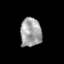
Tissue: skin
Cell type: Epithelial cells
Senescence score: 0.2286
Nuclear area (px): 602
Mean DAPI intensity: 160.623